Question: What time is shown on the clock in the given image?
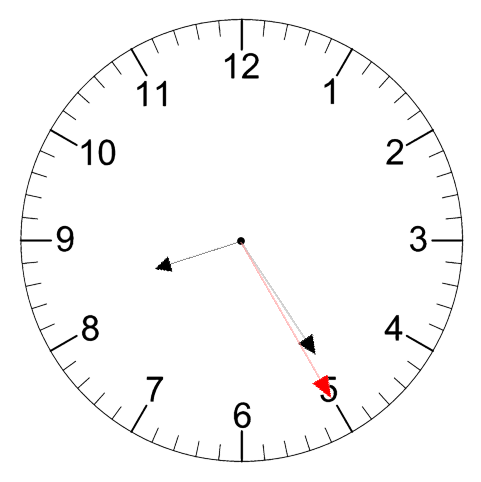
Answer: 08:24:25